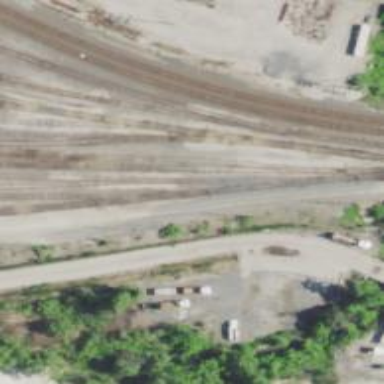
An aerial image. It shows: Railway yard in service.